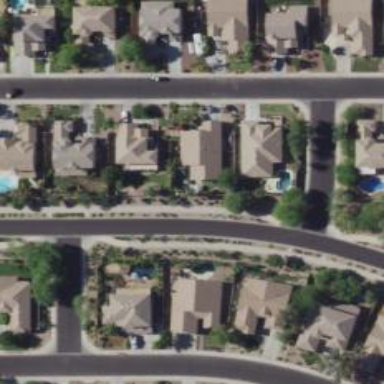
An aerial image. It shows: Residential road with asphalt surface.